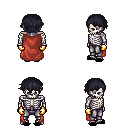
a pixel art fantasy rpg character, male body template, skeleton, maroon cape, metal pants, raven short bangs hairstyle, gold gloves, black slippers, four views (front, back, left, right), 2x2 character sprite sheet, small pixel art, hard edges, no anti-aliasing